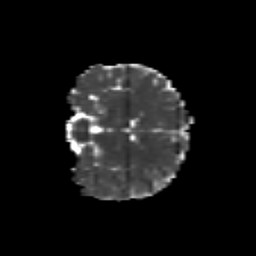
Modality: MD
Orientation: coronal
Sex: female
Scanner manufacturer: siemens
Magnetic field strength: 3 T
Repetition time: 5 s
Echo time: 0.071 s